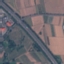
Label: Highway